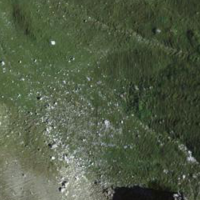
EUNIS habitat code: 26
Species observed at this site:
Marmota marmota